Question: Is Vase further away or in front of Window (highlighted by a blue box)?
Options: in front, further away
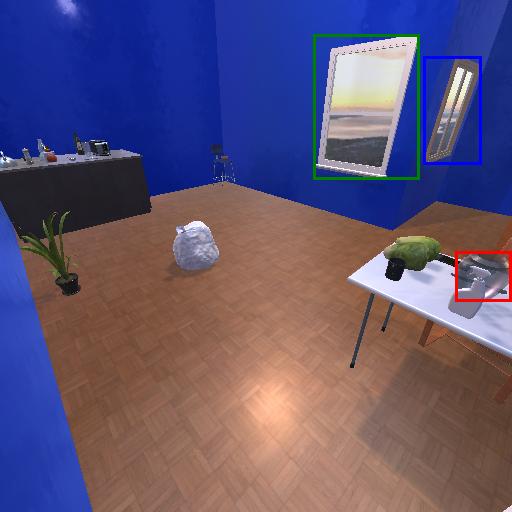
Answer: in front